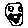
Label: smiley face